Question: Here's some test data:
'''
y <- c(1:10, 6:15)
b <- c(rep(c("A", "B"), each=10))
x <- 1:10
df <- data.frame(b, x, y)
'''
And a test plot:
'''
library(ggplot2)
library(directlabels)
p1 <- ggplot(df, aes(x=x, y=y, colour=b)) + geom_line()
direct.label(p1, list("first.points", hjust=-1, vjust=-0.5))
'''

I'd like the background of the labels to be white (in a rectangle around the text). Is there a way to achieve that? I tried 'fill="white"', 'colour="white"', 'background="white"', nothing happened..
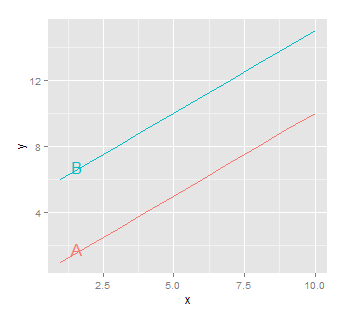
Answer: Alright, thanks to Henrik's comment pointing to <URL> I came up with this:
'''
p1 <- ggplot(df, aes(x=x, y=y, colour=b)) + geom_line()
my.dl <- list(box.color="white", "draw.rects")
direct.label(p1, list("first.points", hjust=-1, vjust=-0.3, "calc.boxes", "my.dl"))
'''